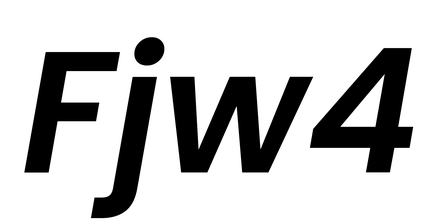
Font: Poppins-SemiBoldItalic